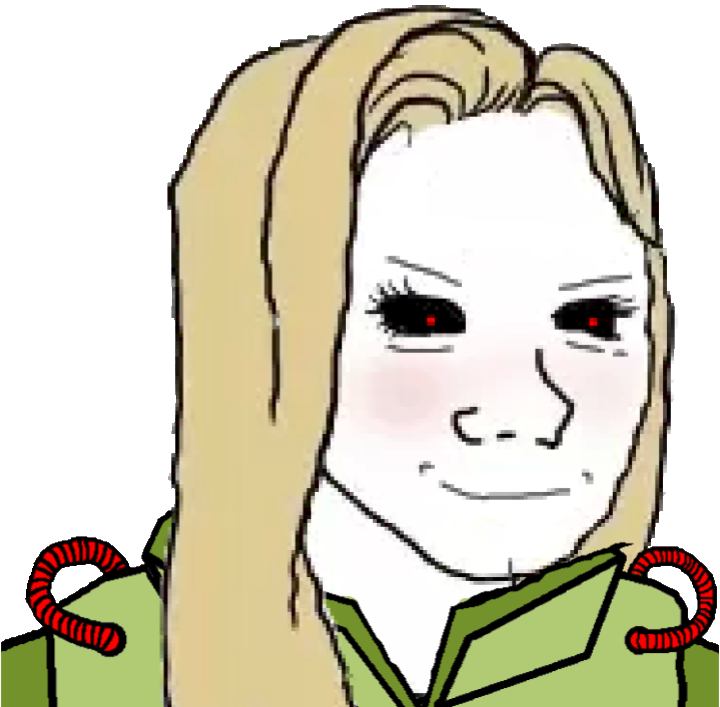
Label: 5_Trad_Wife